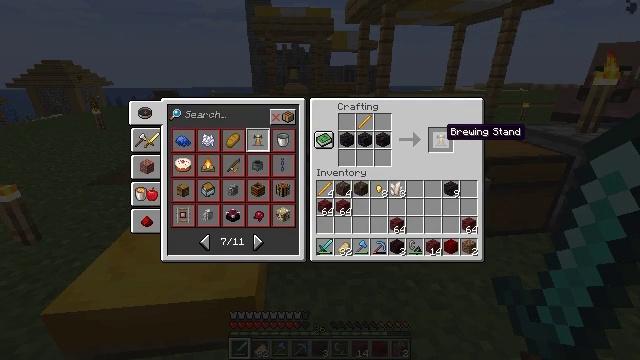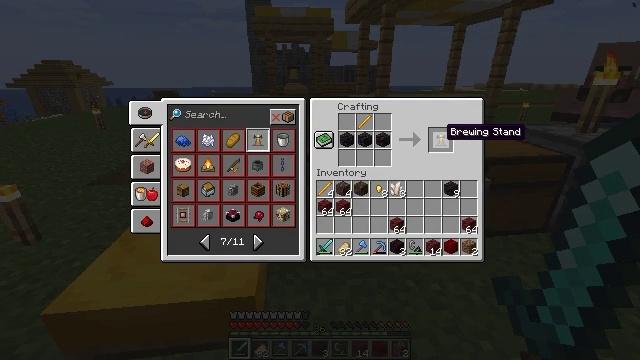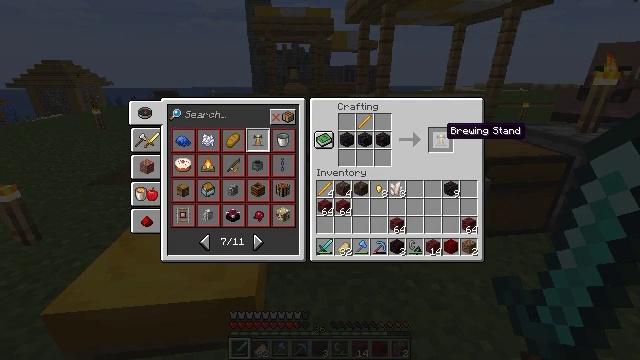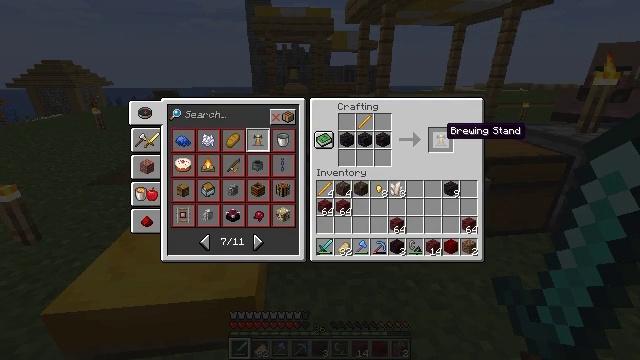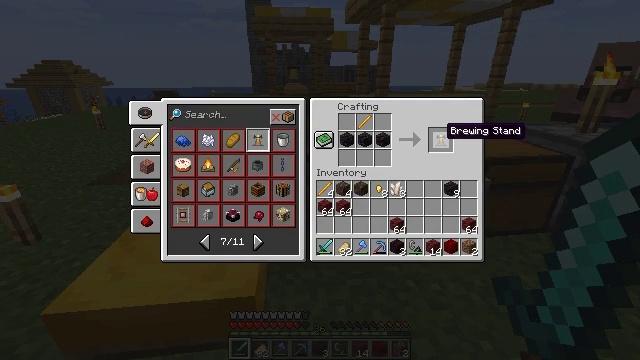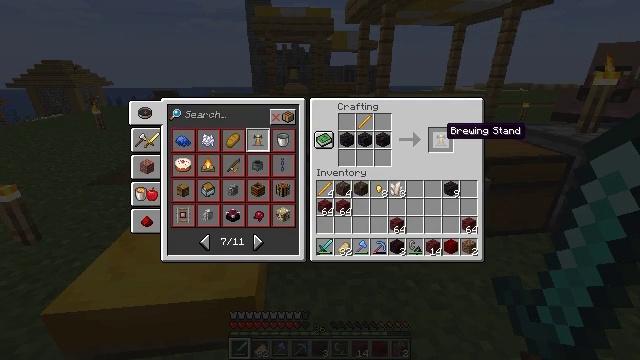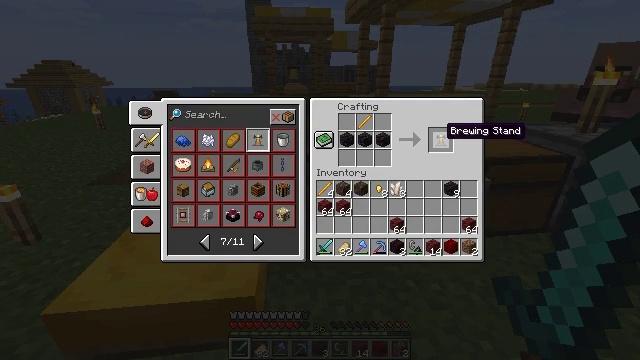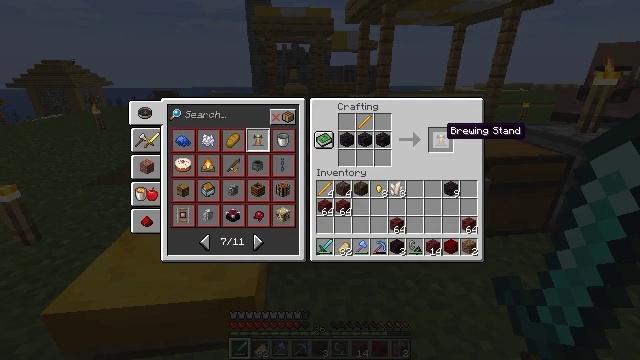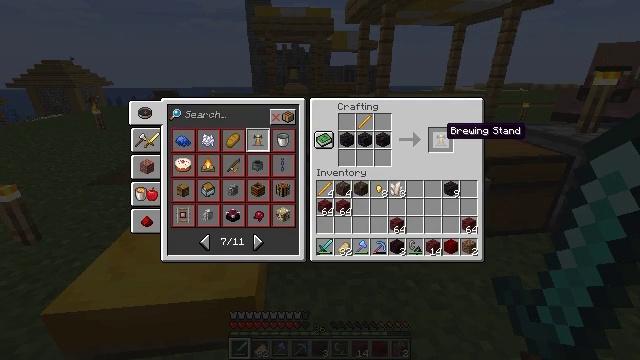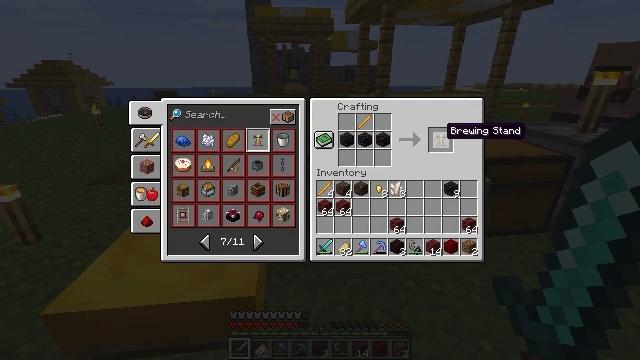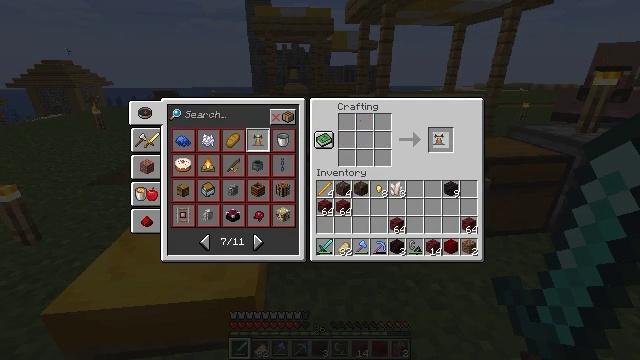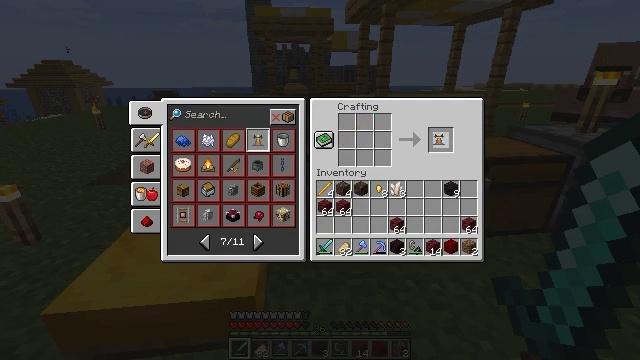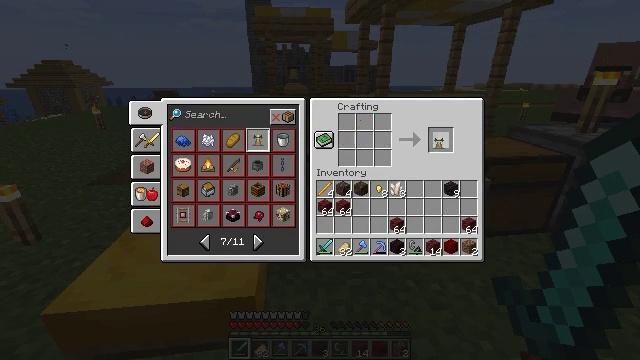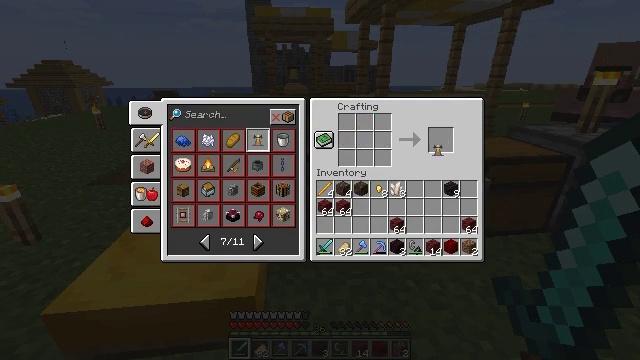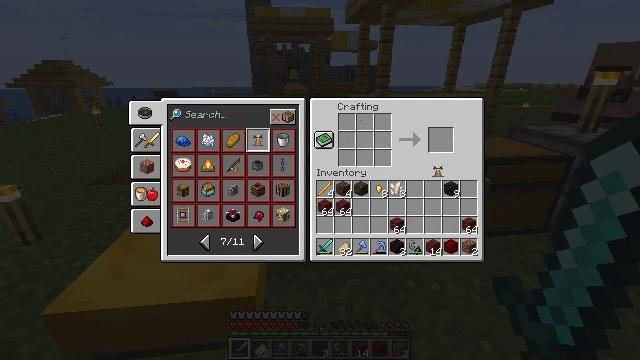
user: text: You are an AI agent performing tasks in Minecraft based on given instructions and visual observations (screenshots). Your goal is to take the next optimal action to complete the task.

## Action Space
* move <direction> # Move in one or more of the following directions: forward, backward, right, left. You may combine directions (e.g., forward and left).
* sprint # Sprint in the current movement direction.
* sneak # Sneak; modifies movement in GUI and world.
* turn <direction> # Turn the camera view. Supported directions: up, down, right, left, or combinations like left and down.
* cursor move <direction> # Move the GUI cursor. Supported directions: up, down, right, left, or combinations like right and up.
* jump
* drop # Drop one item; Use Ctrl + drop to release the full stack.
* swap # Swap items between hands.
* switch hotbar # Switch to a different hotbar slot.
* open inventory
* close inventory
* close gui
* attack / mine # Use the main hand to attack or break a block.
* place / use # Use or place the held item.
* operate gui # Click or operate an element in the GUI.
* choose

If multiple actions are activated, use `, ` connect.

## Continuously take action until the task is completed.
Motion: motion action
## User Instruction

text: Use blaze rod and cobblestones to craft a brewing stand.
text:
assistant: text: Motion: no_op
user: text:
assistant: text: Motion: no_op
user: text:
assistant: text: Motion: no_op
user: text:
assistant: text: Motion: no_op
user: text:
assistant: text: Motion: no_op
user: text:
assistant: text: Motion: no_op
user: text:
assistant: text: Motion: no_op
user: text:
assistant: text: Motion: no_op
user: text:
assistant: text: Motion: no_op
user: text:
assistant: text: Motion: operate gui
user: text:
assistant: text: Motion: operate gui
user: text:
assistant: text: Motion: no_op
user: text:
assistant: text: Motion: cursor move down
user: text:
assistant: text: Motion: cursor move down
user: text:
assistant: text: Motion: no_op